Interaction volume radius: 5 \u00c5
Interaction volume height: 25 \u00c5
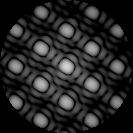
Disorder parameter: 0.007264